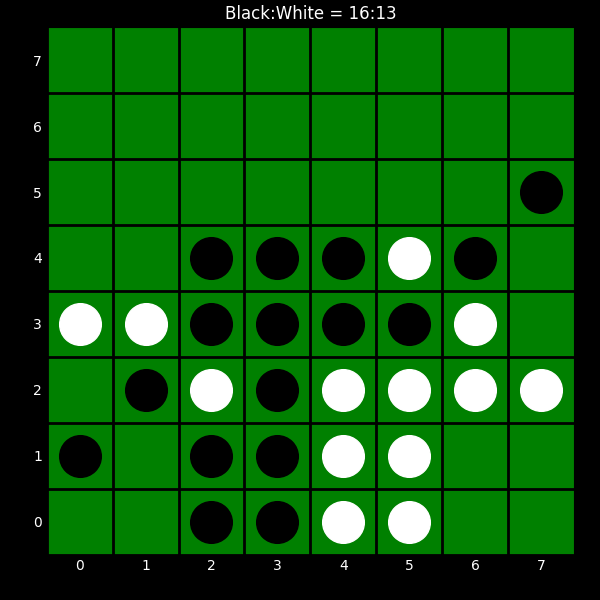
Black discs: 16
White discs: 13